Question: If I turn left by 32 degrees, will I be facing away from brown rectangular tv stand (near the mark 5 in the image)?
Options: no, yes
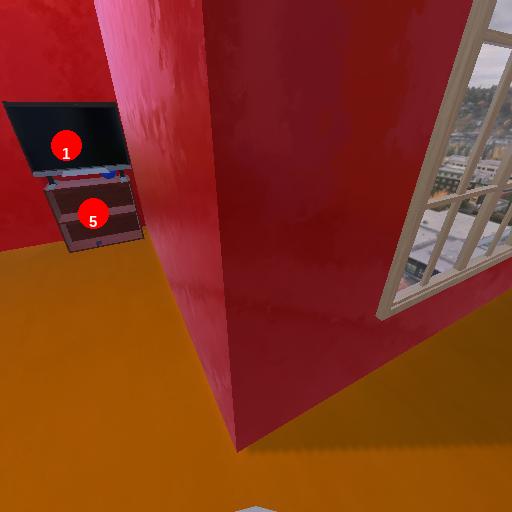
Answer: no